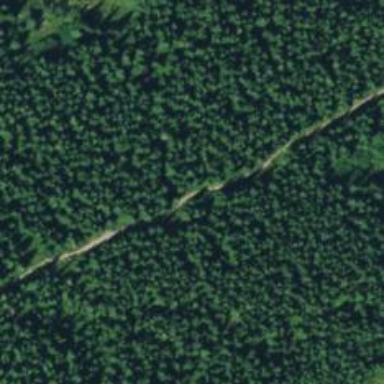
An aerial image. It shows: Hiking path.